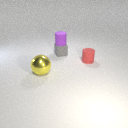
small gray rubber cube behind small red rubber cylinder